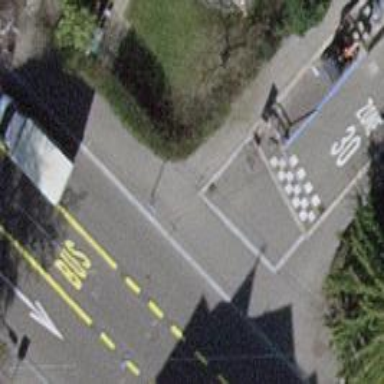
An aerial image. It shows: Sidewalk.